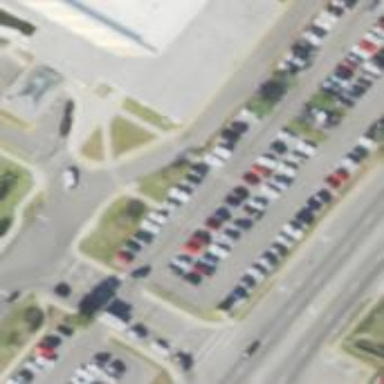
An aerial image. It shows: Parking space.